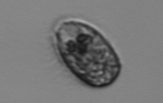
Label: Pleuronema